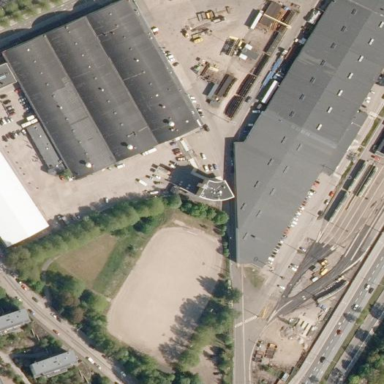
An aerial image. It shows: Industrial area with depot.